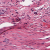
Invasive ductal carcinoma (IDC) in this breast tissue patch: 0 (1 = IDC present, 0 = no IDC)